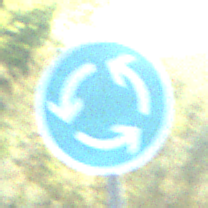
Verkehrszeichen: Kreisverkehr
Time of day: MorningAfternoon
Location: Outdoor (RoadRail)
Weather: Clear
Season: NotSpecified
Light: Natural